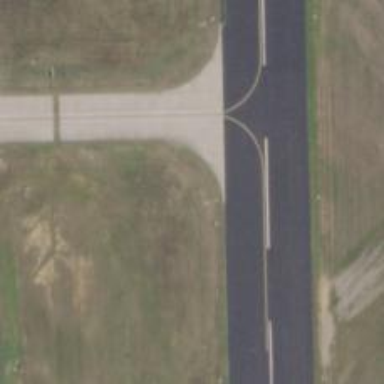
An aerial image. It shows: Image of taxiway at airport.